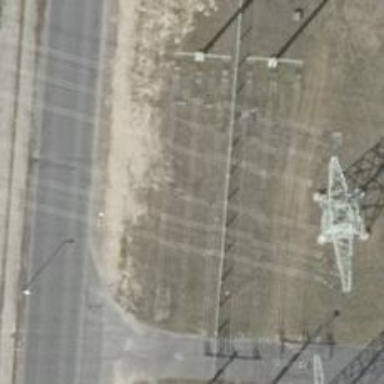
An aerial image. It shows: Power line with three cables.